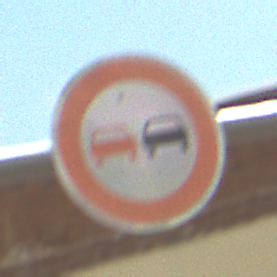
Verkehrszeichen: Ueberholverbot
Umgebung: Outdoor, Suburban
Tageszeit: Midday
Wetter: PartlyCloudy
Licht: Natural
Jahreszeit: NotSpecified
Kontrast: HighContrast